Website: lowes
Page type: payment
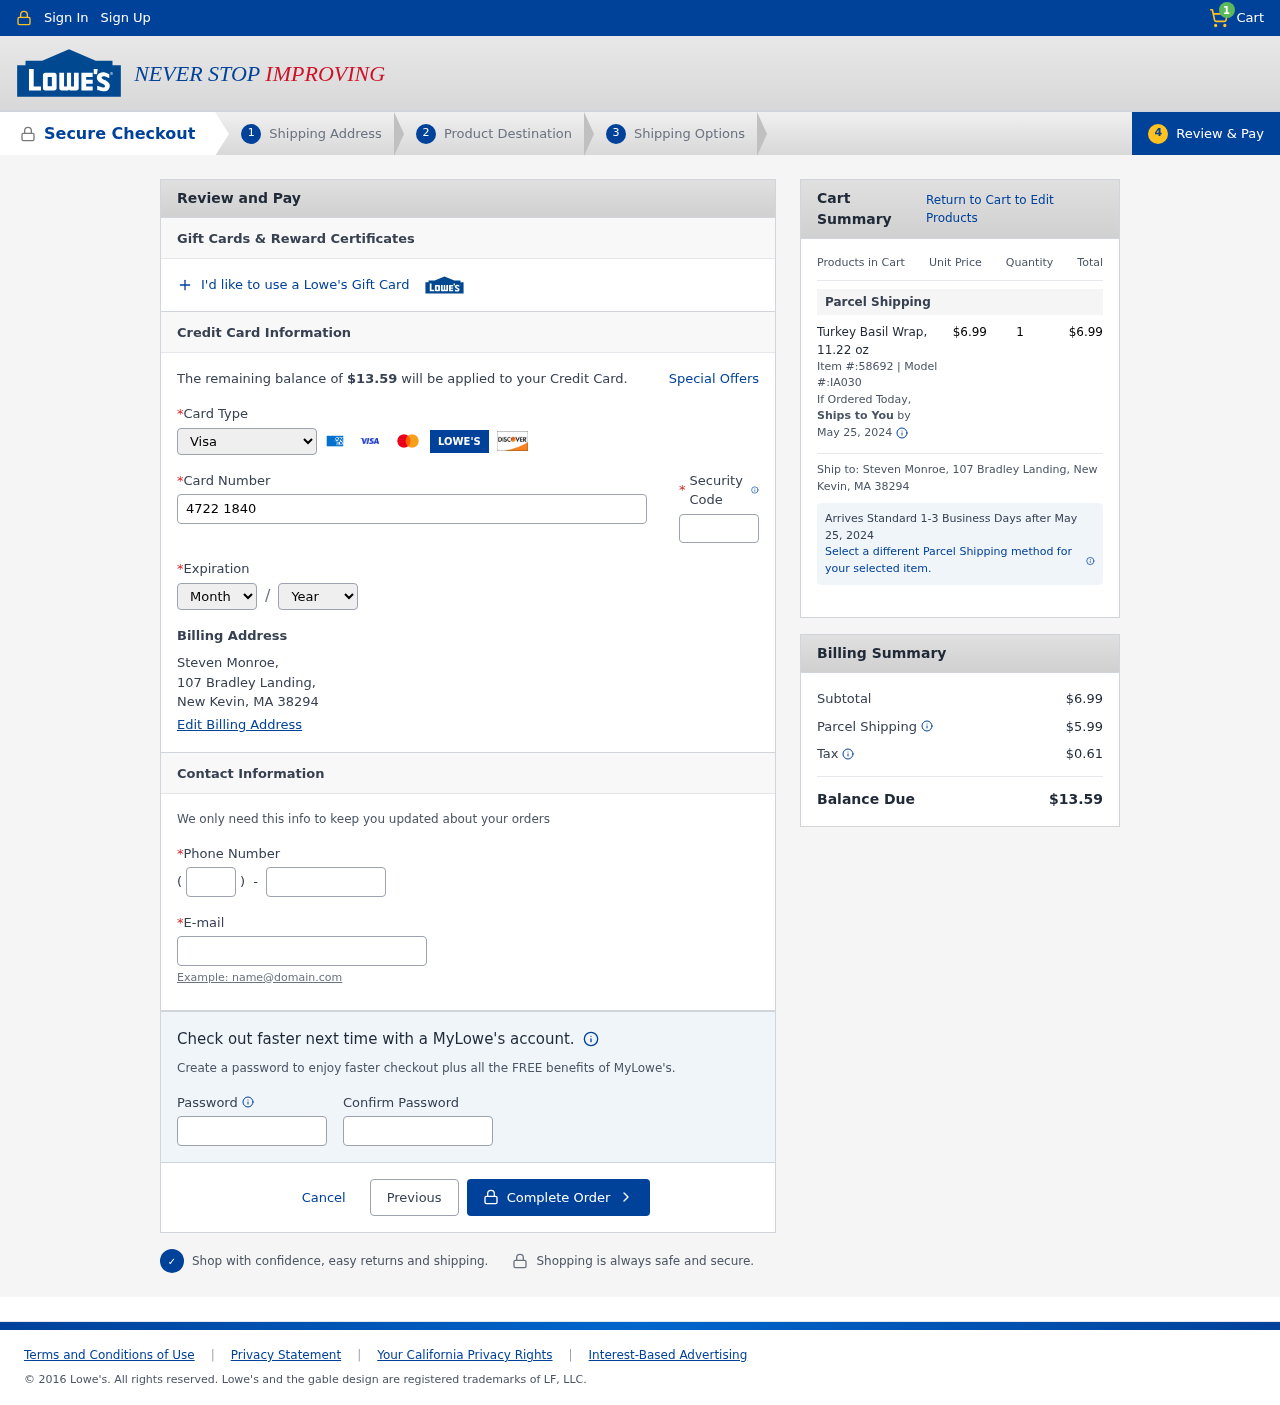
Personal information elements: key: PII_CARD_CVV
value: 428
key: PII_CARD_EXPIRY_MONTH
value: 08
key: PII_CARD_EXPIRY_YEAR
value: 26
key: PII_CARD_NUMBER
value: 4722 1840 2634 3567
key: PII_CARD_TYPE
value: Visa
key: PII_CITY_STATE_ZIP
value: New Kevin, MA 38294
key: PII_EMAIL
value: steven.monroe@gmail.com
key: PII_FULLNAME
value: Steven Monroe,
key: PII_PHONE
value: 4904014194
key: PII_PHONE_AREA
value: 490
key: PII_STREET
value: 107 Bradley Landing
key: PII_STREET
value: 107 Bradley Landing,
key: PII_FULLNAME2
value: Steven Monroe
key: PII_CITY
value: New Kevin
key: PII_STATE_ABBR
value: MA
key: PII_POSTCODE
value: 38294
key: PII_POSTCODE_FULL
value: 38294
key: PII_CITY_STATE
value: New Kevin, MA
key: PII_POSTCODE_NUMERIC
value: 38294
Product elements: key: PRODUCT1_NAME
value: Turkey Basil Wrap, 11.22 oz
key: PRODUCT1_PRICE
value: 6.99
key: PRODUCT1_QUANTITY
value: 1
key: PRODUCT1_ITEM
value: Item #:58692
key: PRODUCT1_MODEL
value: Model #:IA030
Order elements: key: ORDER_NUM_ITEMS
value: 1
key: ORDER_TOTAL
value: $13.59
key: ORDER_SHIPPING_DATE
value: May 25, 2024
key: ORDER_SUBTOTAL
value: $6.99
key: ORDER_SHIPPING_DATE2
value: May 25, 2024
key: ORDER_SHIPPING_COST
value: $5.99
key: ORDER_TAX
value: $0.61